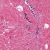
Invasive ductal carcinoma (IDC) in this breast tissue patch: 0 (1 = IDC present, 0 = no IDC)